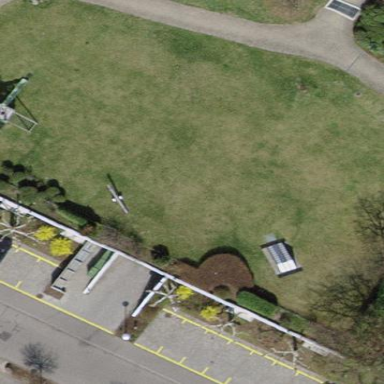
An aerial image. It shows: Playground area for leisure land.